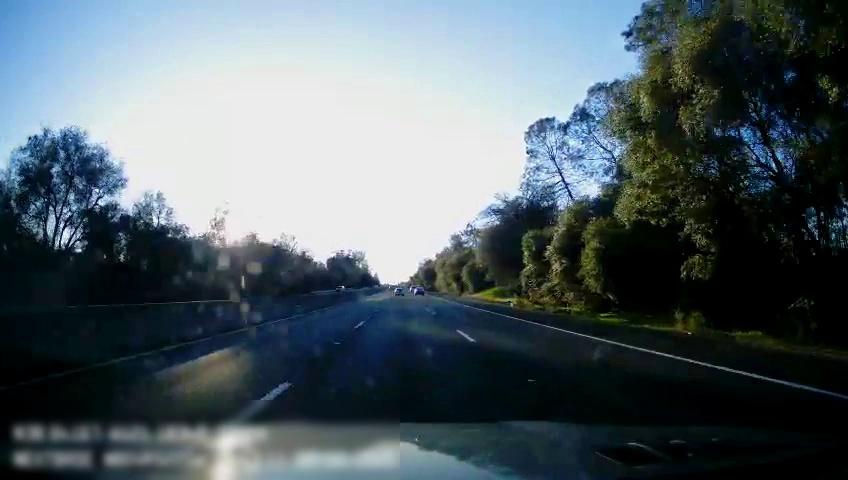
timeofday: Day
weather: Cloudy
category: Drivable Space
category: Vehicles | Car
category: Vehicles | Car
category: Vehicles | Car
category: Lanes | Alternate Lane
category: Lanes | Current Lane
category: Lanes | Current Lane
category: Lanes | Alternate Lane